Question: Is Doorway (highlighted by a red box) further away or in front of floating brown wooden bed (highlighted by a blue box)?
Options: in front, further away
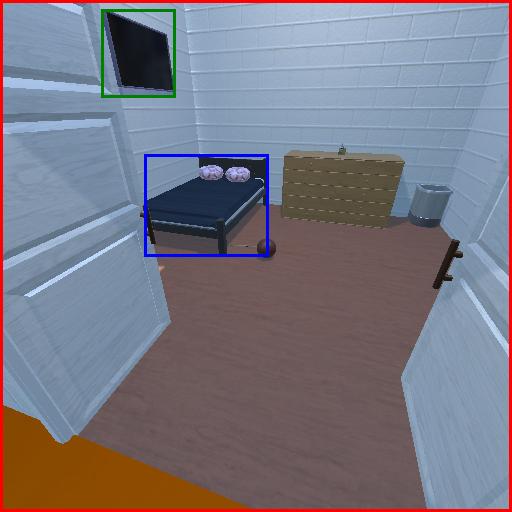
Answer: in front